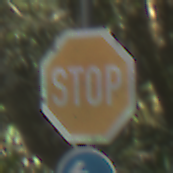
Verkehrszeichen: Stop
Zusatzzeichen unten: VorgeschriebeneFahrtrichtungLinks
Umgebung: Outdoor, Nature
Tageszeit: Midday
Wetter: Clear
Licht: Natural
Jahreszeit: NotSpecified
Kontrast: LowContrast